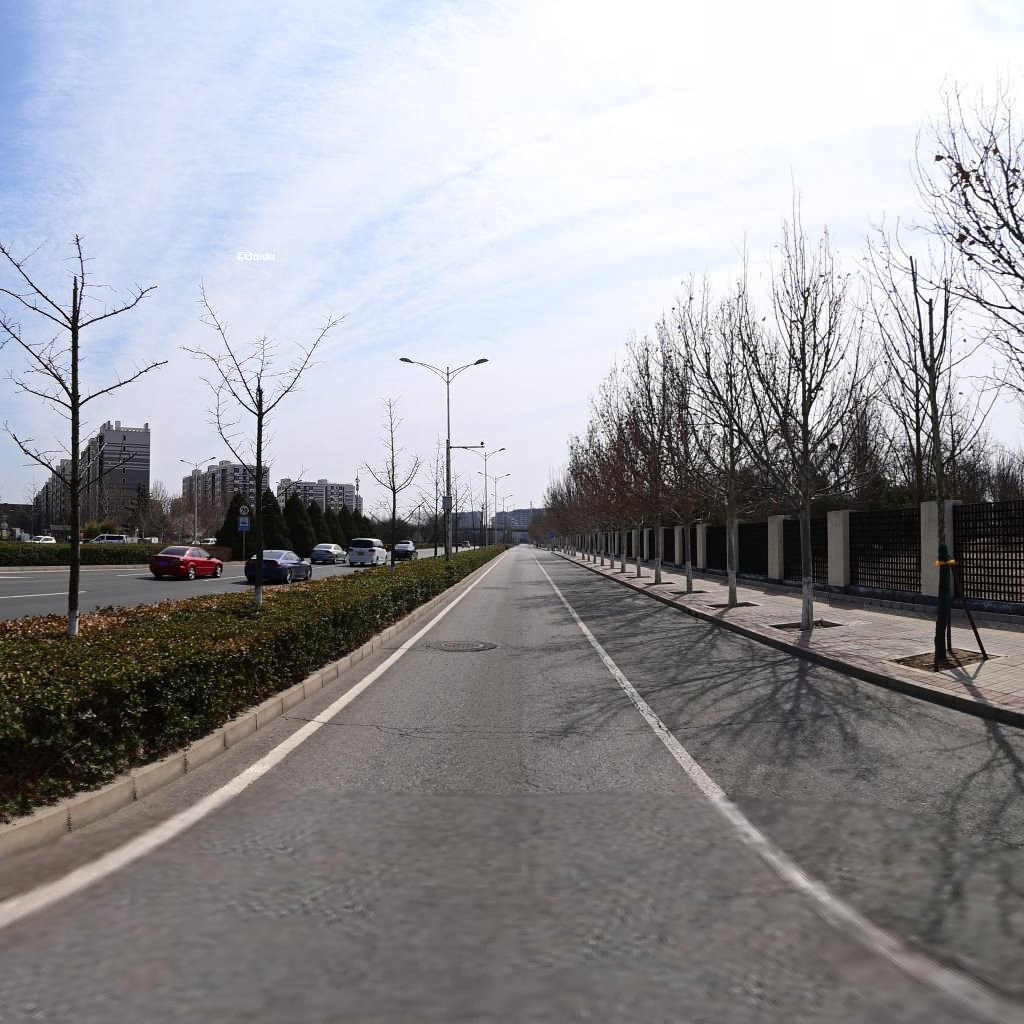
Region: Haidian
Road damage annotations: transverse crack, manhole cover, longitudinal crack, longitudinal crack